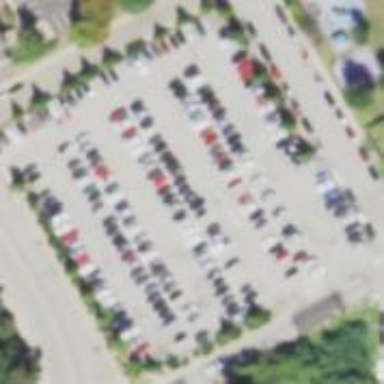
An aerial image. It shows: Paved parking area.